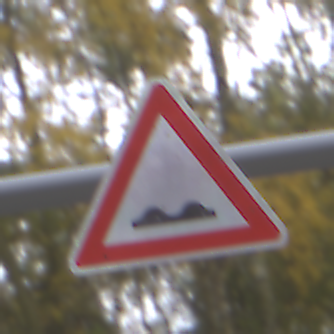
Verkehrszeichen: UnebeneFahrbahn
Umgebung: Outdoor, Urban
Tageszeit: MorningAfternoon
Wetter: PartlyCloudy
Licht: Natural
Jahreszeit: NotSpecified
Kontrast: LowContrast